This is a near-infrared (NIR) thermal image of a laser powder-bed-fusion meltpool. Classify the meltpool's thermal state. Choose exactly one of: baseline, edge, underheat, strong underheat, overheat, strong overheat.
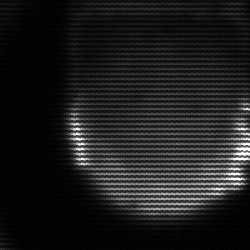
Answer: edge